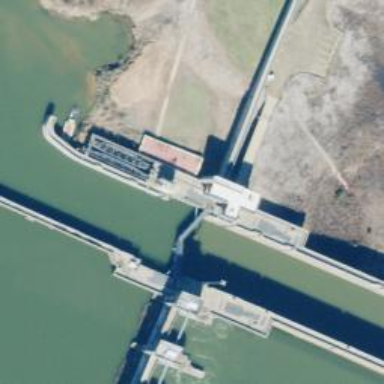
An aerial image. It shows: Lock gate along waterway.